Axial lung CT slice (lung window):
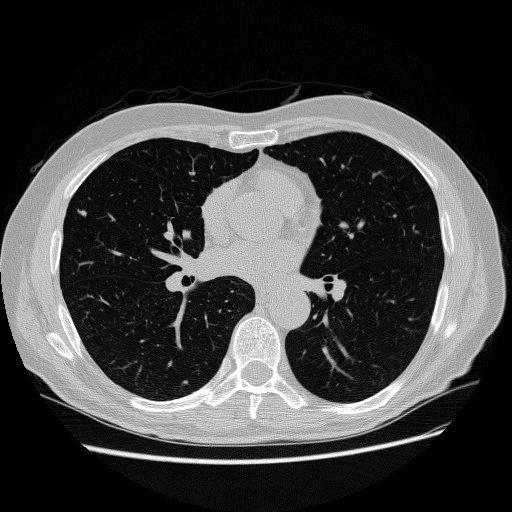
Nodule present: yes
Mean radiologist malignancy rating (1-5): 3.333